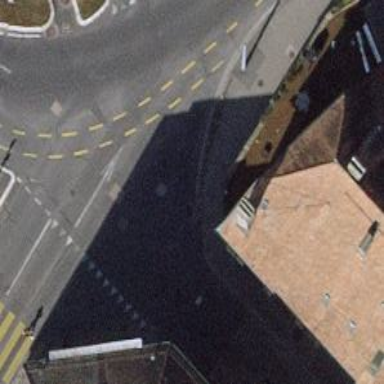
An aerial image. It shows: Pedestrian road with asphalt surface and sidewalk.